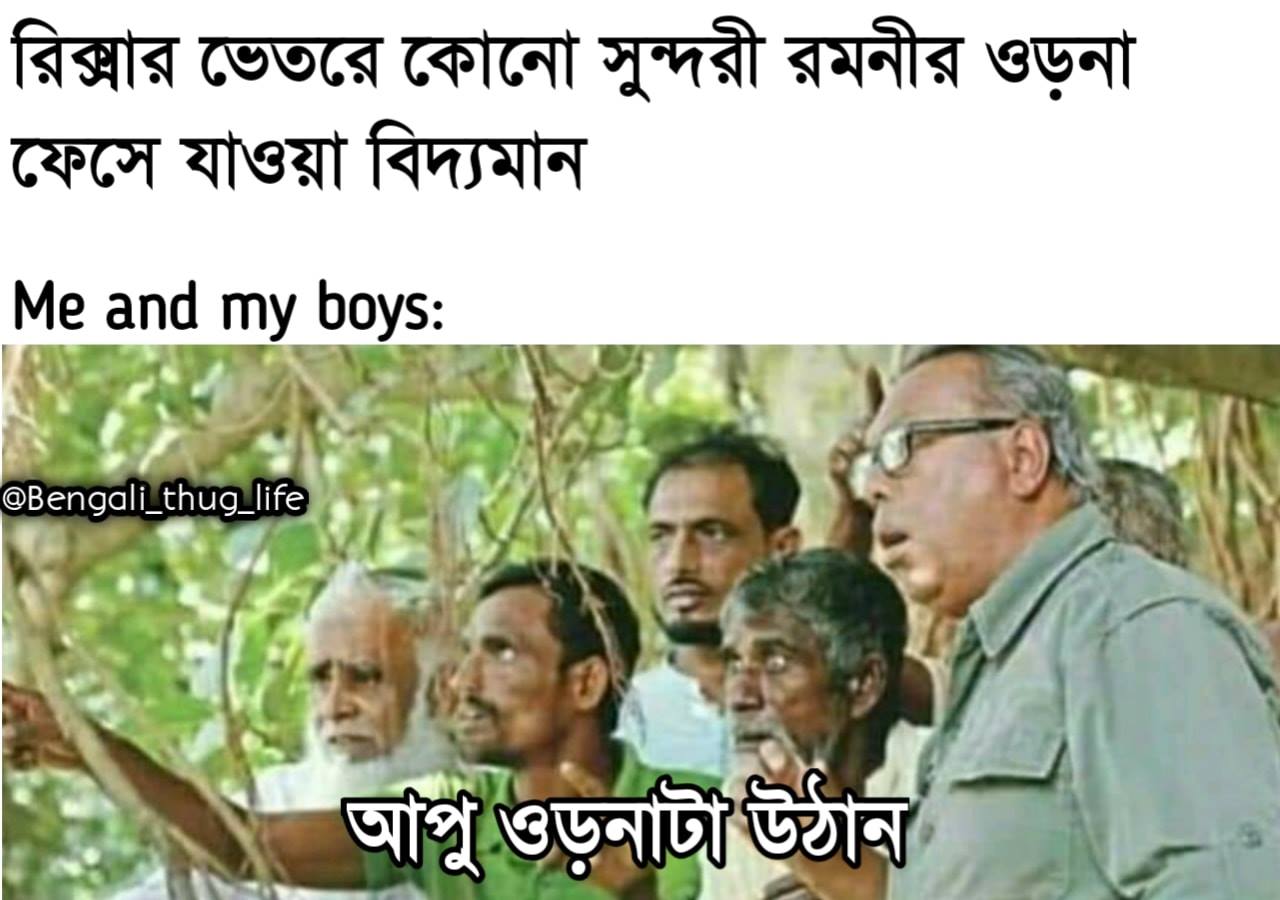
Caption: রিক্সার ভেতরে কোনো সুন্দরী রমনীর ওড়না ফেসে যাওয়া বিদ্যমান  Me and my boys:   আপু ওড়নাটা উঠান
Label: non-hate